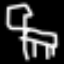
Label: chair